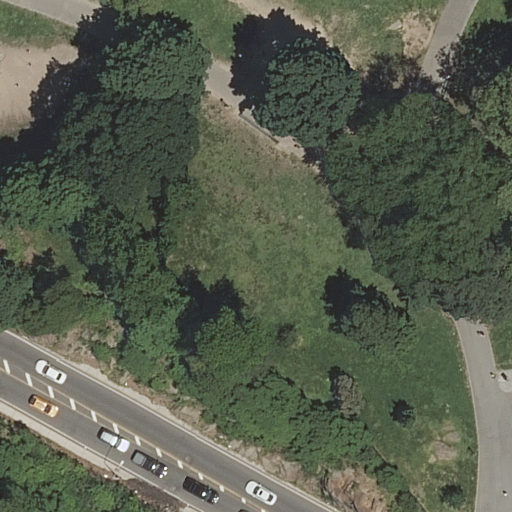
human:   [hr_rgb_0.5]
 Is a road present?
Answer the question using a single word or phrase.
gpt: yes

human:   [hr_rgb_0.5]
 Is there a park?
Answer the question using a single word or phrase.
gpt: yes

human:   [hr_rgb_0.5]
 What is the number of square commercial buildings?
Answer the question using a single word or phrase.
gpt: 0

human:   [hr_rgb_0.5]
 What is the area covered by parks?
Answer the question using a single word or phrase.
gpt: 10631m2

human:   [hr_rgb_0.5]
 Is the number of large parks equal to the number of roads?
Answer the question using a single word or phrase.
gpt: no

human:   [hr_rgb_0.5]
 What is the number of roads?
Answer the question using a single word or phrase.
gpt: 5

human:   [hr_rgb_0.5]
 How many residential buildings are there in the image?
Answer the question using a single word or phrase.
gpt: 0

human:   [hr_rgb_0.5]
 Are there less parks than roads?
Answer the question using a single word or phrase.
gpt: yes

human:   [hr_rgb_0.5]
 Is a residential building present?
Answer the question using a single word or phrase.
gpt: no

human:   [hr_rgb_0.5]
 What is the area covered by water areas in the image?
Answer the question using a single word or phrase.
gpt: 0m2

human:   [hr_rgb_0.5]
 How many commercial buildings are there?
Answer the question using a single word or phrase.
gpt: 0

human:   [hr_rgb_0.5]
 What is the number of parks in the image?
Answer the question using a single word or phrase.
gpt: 1

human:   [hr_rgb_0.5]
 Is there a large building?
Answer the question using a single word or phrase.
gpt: no

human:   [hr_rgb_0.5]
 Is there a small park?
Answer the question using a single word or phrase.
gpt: no

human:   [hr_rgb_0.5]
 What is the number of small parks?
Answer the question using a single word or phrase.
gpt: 0

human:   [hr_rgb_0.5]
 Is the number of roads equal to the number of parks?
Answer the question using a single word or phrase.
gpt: no

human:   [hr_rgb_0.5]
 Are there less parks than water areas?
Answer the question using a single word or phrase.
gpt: no

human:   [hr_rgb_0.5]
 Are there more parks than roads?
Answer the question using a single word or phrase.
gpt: no

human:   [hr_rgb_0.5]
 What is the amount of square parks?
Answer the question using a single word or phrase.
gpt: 0

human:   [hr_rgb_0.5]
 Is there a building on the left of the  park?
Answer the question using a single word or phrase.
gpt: no

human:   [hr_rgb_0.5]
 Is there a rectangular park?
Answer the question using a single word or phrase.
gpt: yes

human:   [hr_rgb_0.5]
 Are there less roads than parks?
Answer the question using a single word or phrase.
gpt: no

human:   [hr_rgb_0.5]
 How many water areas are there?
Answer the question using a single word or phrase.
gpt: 0

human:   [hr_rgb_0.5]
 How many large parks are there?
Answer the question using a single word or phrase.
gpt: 1

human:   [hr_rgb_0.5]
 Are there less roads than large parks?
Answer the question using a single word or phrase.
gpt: no

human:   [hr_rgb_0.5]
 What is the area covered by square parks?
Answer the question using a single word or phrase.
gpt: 0m2

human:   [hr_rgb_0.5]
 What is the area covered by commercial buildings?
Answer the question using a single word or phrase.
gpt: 0m2

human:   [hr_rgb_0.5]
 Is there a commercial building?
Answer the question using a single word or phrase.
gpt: no

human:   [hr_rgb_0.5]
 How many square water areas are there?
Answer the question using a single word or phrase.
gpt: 0

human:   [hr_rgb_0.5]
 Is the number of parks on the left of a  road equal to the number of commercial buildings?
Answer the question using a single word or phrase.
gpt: yes

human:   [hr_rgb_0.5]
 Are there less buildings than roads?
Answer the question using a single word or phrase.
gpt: yes

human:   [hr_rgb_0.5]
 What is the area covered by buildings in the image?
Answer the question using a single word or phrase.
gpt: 0m2

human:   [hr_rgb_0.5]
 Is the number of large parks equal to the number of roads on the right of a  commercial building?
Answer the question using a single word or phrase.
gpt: no

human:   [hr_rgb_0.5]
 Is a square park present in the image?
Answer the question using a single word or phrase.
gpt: no

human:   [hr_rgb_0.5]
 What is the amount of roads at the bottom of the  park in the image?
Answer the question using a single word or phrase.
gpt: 0

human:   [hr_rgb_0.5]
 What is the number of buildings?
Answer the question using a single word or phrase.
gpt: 0

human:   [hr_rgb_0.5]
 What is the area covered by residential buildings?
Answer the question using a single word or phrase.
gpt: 0m2

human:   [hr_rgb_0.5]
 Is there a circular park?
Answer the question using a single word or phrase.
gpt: no

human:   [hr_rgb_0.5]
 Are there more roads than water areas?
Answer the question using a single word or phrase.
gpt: yes

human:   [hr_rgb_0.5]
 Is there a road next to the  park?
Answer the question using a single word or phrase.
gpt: yes

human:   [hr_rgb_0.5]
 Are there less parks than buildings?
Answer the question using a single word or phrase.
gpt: no

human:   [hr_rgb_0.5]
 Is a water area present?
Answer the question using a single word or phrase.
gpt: no

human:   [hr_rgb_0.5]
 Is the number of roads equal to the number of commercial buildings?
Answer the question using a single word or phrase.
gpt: no

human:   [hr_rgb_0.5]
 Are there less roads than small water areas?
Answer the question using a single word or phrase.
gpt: no

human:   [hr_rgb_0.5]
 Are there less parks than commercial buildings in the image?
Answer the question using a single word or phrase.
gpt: no

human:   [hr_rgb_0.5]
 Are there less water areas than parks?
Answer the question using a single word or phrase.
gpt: yes

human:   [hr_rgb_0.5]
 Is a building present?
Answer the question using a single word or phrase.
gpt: no

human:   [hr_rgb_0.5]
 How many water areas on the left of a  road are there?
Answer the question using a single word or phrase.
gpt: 0

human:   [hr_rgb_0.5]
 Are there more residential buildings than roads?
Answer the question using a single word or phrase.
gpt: no

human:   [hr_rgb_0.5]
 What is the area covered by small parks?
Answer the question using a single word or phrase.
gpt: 0m2

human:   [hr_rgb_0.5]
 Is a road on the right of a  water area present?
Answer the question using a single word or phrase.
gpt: no

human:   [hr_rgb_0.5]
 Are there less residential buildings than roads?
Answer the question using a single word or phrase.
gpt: yes

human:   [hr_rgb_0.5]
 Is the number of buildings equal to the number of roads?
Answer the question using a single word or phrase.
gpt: no

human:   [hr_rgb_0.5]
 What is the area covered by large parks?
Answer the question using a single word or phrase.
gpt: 10631m2

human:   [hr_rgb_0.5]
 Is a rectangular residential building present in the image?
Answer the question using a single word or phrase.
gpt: no

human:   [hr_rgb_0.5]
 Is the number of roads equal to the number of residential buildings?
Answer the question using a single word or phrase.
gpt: no

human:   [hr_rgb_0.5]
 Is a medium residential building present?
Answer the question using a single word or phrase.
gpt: no

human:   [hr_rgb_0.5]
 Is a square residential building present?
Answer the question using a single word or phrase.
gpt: no

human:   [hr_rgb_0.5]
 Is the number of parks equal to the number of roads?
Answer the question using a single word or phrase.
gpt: no

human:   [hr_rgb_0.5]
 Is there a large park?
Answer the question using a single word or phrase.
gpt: yes

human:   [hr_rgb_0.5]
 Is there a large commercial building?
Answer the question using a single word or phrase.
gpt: no

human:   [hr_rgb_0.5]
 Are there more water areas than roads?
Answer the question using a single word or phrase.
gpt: no

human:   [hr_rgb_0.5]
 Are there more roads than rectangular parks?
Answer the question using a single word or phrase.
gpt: yes

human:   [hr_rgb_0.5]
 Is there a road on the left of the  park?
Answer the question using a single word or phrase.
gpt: yes